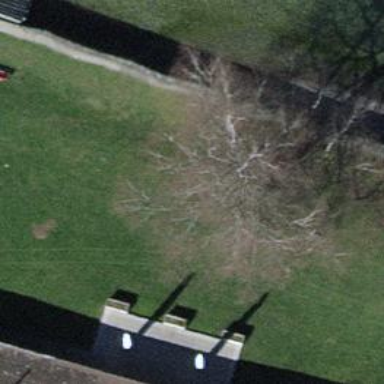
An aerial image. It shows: Bench.